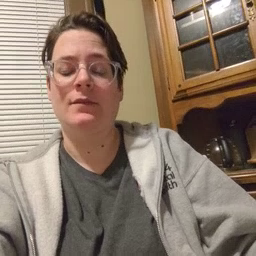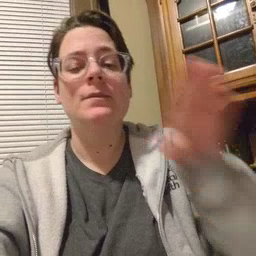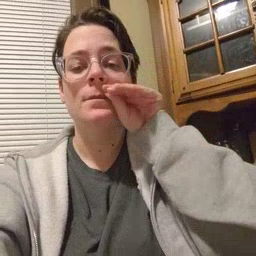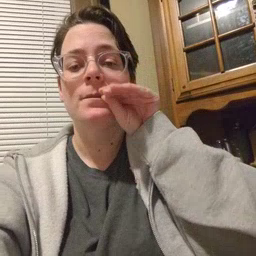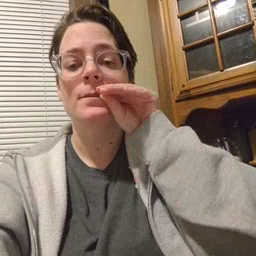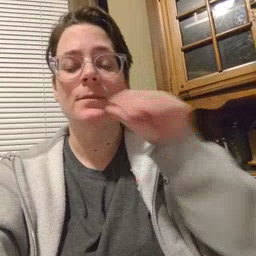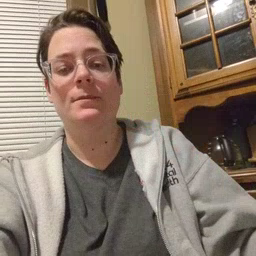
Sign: goose